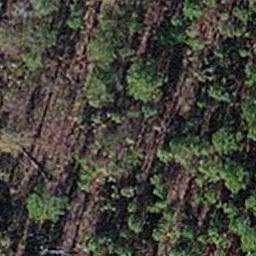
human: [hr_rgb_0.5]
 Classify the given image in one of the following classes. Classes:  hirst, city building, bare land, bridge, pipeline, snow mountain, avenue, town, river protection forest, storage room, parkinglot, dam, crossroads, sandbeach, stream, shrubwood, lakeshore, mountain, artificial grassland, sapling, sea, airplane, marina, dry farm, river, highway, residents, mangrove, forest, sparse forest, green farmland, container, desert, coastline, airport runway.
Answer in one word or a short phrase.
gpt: sapling